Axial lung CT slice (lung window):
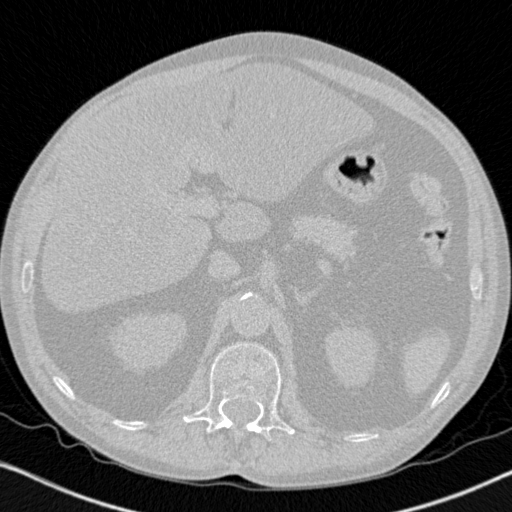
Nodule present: no